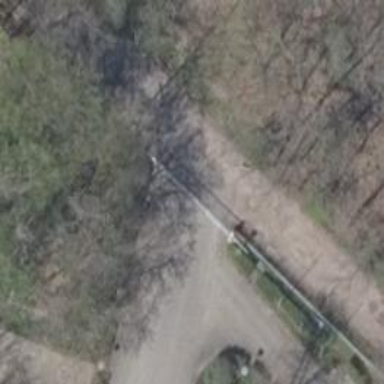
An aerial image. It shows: Paved service road.